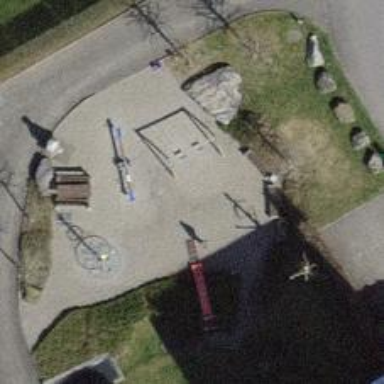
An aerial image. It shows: Playground area for leisure land.